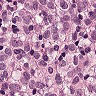
Metastatic tissue present: yes